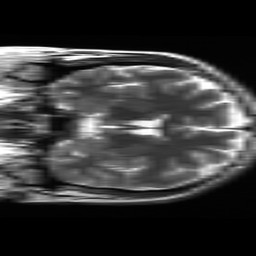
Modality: T2w
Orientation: coronal
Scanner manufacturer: ge
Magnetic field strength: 3 T
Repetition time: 6.255 s
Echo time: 0.1014 s